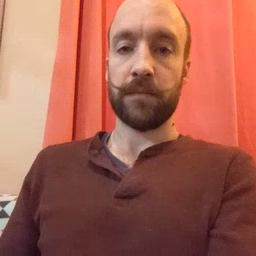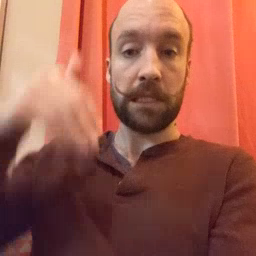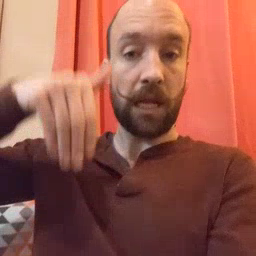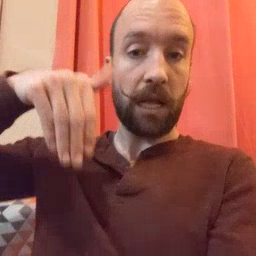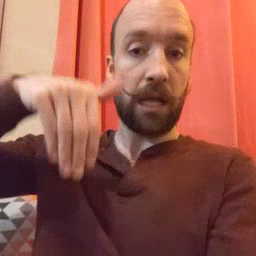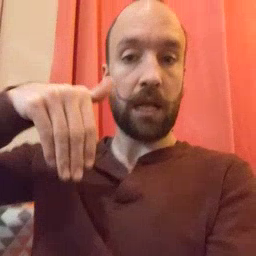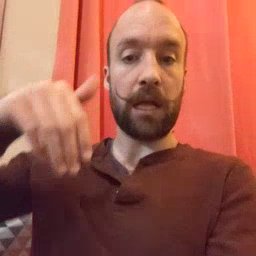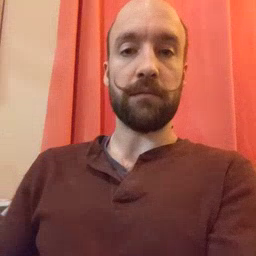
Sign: night